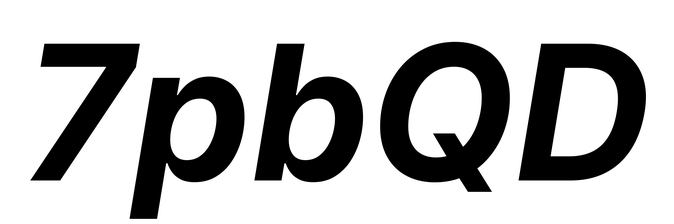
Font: Inter-Italic_Bold_Italic